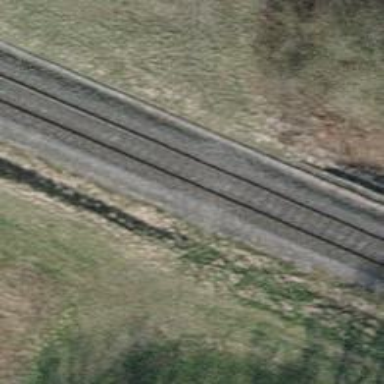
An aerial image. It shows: Single-track electrified railway with contact line.